【题型】填空题　【知识点】函数　【难度】medium
已知$f(x)=\sqrt{3}\sin(\omega x+\varphi)(\omega>0,0<\varphi<2\pi)$，函数$y=f(x)$的部分图像如图所示，已知点$A$、$D$为$y=f(x)$的图像与$x$轴的交点，其中$D\left(\dfrac{1}{3},0\right)$，点$B$、$C$分别为$y=f(x)$的图像的最高点和最低点，且$\overrightarrow{AB}\cdot\overrightarrow{DC}=-\dfrac{1}{2}|\overrightarrow{AB}|^2$，则$\varphi=$ \underline{\hspace{3cm}}。

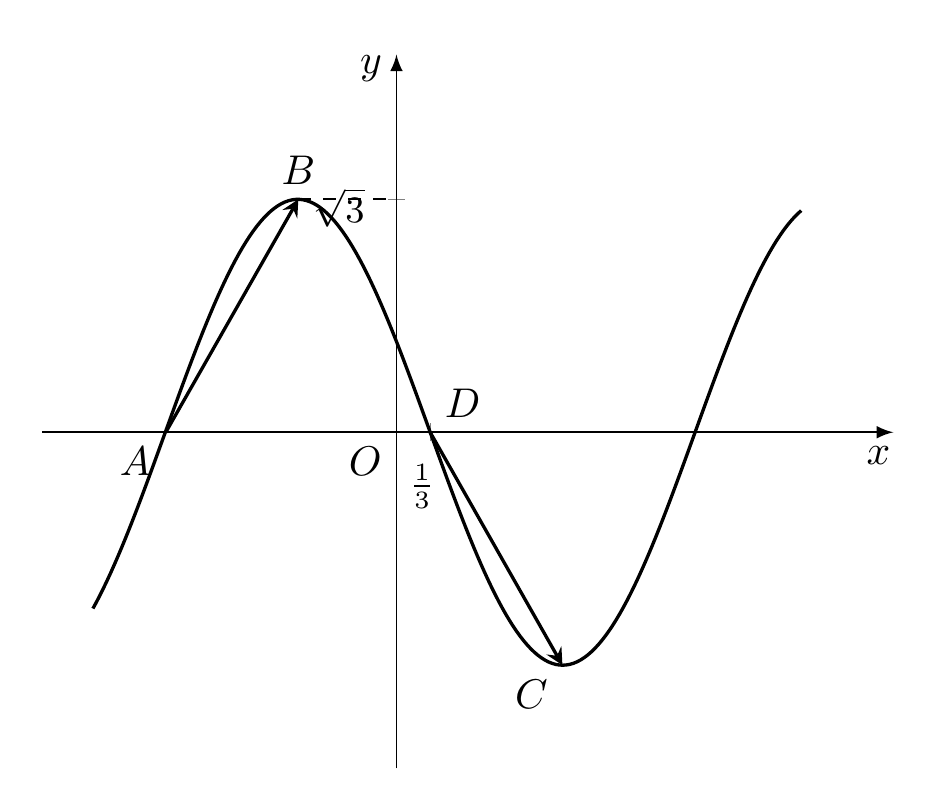
【解答】
\noindent 【答案】$\dfrac{5\pi}{6}$

\vspace{1em}

\noindent 【解析】因为$D\left(\dfrac{1}{3},0\right)$，且$\omega>0$，可知$f(x)$的最小正周期$T=\dfrac{2\pi}{\omega}$，

\noindent 所以$A\left(\dfrac{1}{3}-\dfrac{\pi}{\omega},0\right), B\left(\dfrac{1}{3}-\dfrac{\pi}{2\omega},\sqrt{3}\right), C\left(\dfrac{1}{3}+\dfrac{\pi}{2\omega},-\sqrt{3}\right)$，

\noindent 所以$\overrightarrow{AB}=\left(\dfrac{\pi}{2\omega},\sqrt{3}\right), \overrightarrow{DC}=\left(\dfrac{\pi}{2\omega},-\sqrt{3}\right)$。

\noindent 所以$\overrightarrow{AB}\cdot\overrightarrow{DC}=\dfrac{\pi^2}{4\omega^2}-3=-\dfrac{1}{2}\left(\dfrac{\pi^2}{4\omega^2}+3\right)$，化简得$\dfrac{3\pi^2}{8\omega^2}-\dfrac{3}{2}=0$。

\noindent 又$\omega>0$，所以$\omega=\dfrac{\pi}{2}$，

\noindent 又因为$\dfrac{1}{3}$是$f(x)$递减区间内的零点，

\noindent 则$\dfrac{\pi}{2}\times\dfrac{1}{3}+\varphi=2k\pi+\pi(k\in\mathbf{Z})$，解得$\varphi=\dfrac{5\pi}{6}+2k\pi(k\in\mathbf{Z})$。

\noindent 因为$0<\varphi<2\pi$，所以$\varphi=\dfrac{5\pi}{6}$。

\noindent 故答案为：$\dfrac{5\pi}{6}$。